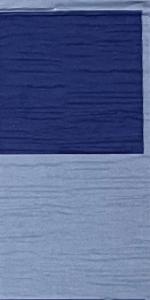
Label: Empty